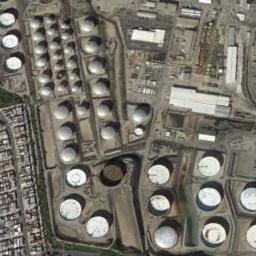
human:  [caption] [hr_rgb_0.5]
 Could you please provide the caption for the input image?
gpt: There are many storage tanks on the bare land next to buildings .

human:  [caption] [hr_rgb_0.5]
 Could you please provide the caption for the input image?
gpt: There are many neatly arranged storage tanks and many cars in the factory .

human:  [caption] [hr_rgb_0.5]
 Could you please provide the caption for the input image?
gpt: There are many buildings of different sizes next to the storage tanks .

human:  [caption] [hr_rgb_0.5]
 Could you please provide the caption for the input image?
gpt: Here are four black storage tanks of the same size .

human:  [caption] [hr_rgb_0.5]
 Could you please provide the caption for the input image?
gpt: There are many storage tanks arranged neatly .